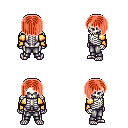
a pixel art fantasy rpg character, male body template, skeleton, gold arm armor, metal pants, red pageboy hairstyle, four views (front, back, left, right), 2x2 character sprite sheet, small pixel art, hard edges, no anti-aliasing